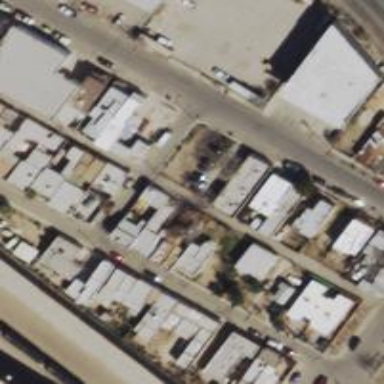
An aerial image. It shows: Alleyway designated as service road.